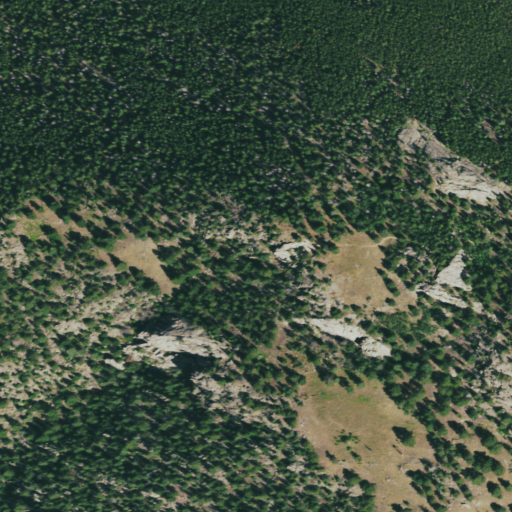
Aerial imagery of mountain in Colorado named Crosier Mountain containing evergreen forest and shrub